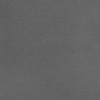
Label: dusty